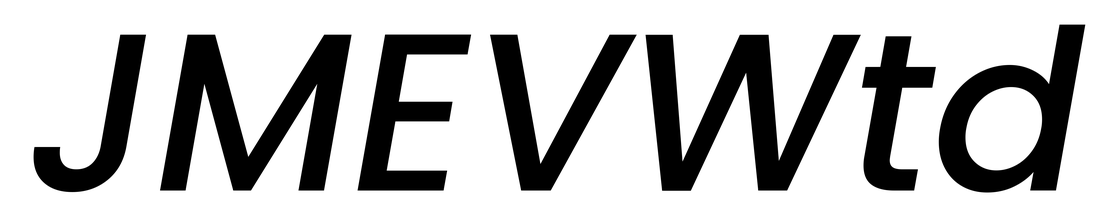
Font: Poppins-MediumItalic